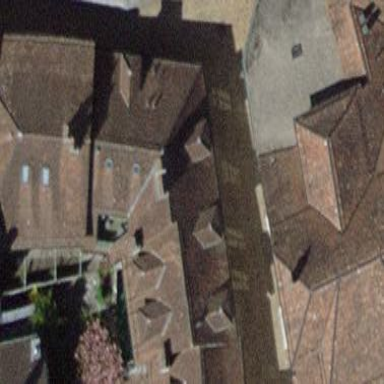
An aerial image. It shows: Building with gabled roof made of roof tiles. The roof is oriented along the structure.